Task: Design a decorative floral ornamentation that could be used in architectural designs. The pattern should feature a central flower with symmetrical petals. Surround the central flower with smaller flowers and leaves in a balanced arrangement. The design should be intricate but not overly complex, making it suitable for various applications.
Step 290:
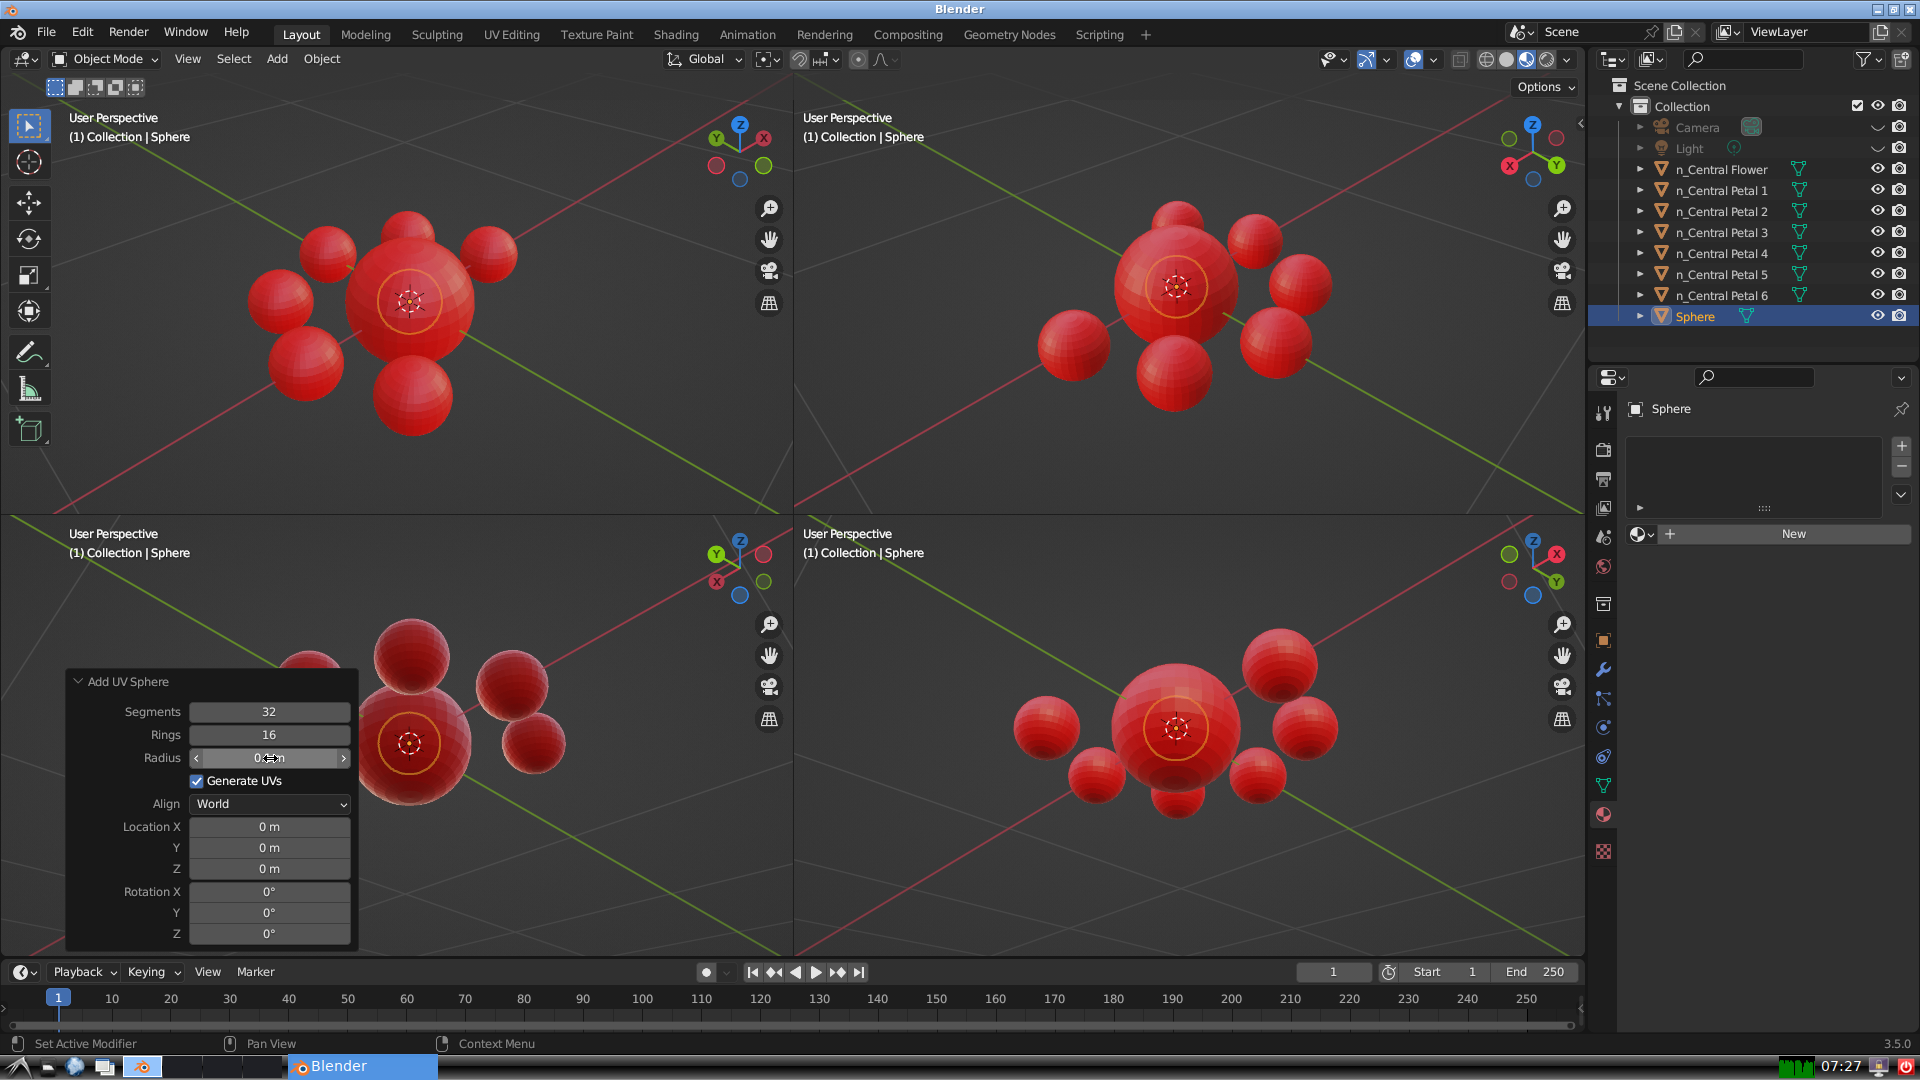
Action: {"mouse_move": [960, 540]}